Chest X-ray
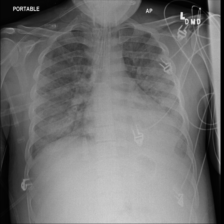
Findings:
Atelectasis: negative
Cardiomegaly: negative
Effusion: negative
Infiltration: positive
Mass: negative
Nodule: negative
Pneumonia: negative
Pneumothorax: negative
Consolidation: negative
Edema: negative
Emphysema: negative
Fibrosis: negative
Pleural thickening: negative
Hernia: negative